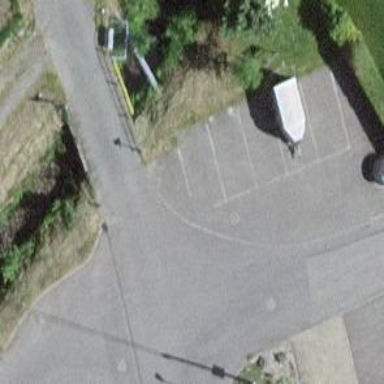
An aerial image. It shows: Parking area with surface.